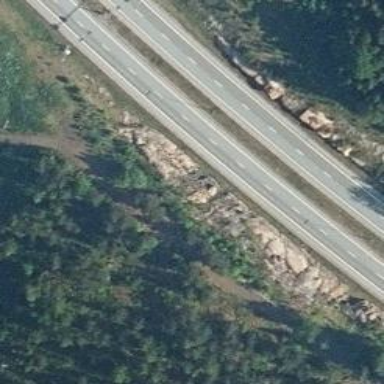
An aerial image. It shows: Asphalt motorway.